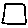
Label: square